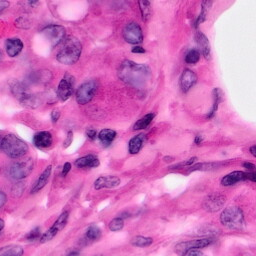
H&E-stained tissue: Pancreatic